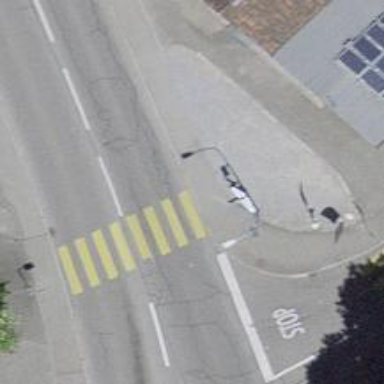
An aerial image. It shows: Marked road crossing with pedestrian island.